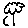
Label: cloud